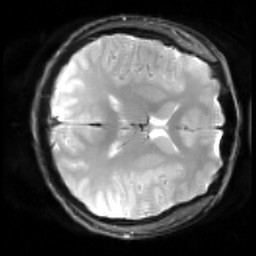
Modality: inplaneT2
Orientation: axial
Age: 19
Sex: male
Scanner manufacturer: siemens
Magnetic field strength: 3 T
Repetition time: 5 s
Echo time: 0.034 s